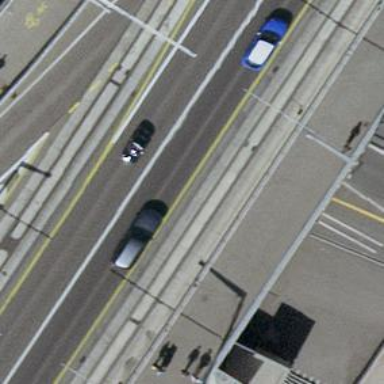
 there is cycleway that shares the busway."